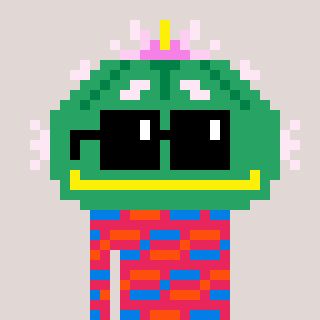
a pixel art character with square black sunglasses, a peyote-shaped head and a redpinkish-colored body on a warm background